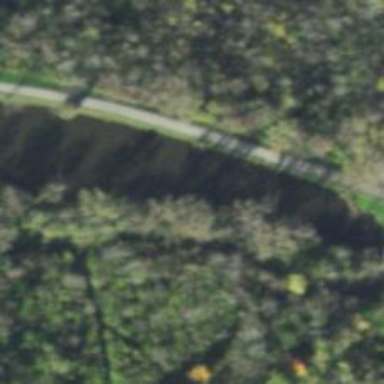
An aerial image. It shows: Canal.